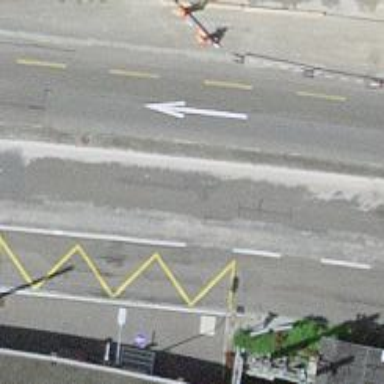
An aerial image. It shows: Bus stop with designated stop position for public transport.